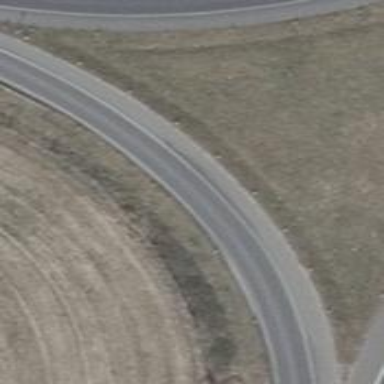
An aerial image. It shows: Motorroad with trunk link.